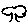
Label: tree